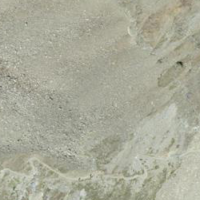
EUNIS habitat code: 48
Species observed at this site:
Silene acaulis
Achillea nana